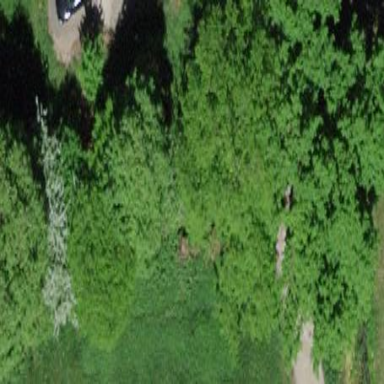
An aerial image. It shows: Woodland consisting of broadleaved trees.